Field crop: tomato
Growth stage: 1
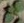
Species: solanum